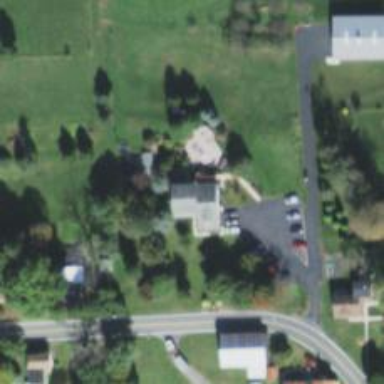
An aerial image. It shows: Veterinary facility.